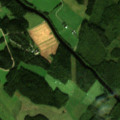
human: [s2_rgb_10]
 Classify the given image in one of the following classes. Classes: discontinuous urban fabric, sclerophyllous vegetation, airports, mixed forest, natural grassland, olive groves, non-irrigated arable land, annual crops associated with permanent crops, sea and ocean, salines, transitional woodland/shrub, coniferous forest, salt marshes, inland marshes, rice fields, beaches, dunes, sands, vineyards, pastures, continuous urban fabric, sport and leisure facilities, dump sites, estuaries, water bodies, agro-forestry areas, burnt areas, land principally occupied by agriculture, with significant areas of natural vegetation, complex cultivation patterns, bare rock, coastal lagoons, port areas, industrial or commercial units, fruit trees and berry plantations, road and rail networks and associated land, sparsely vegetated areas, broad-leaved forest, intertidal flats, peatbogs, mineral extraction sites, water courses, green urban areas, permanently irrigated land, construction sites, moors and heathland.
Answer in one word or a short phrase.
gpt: non-irrigated arable land, mixed forest, transitional woodland/shrub